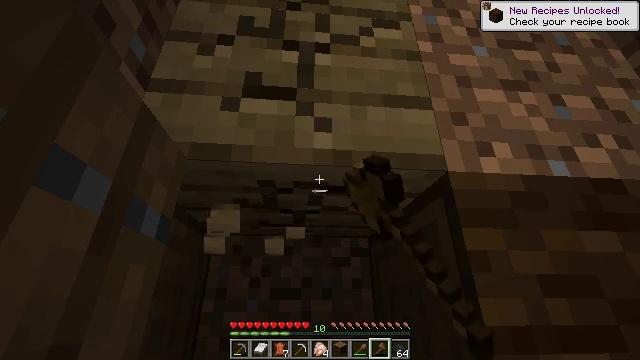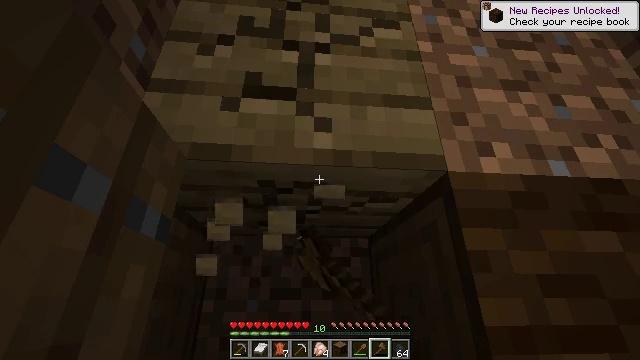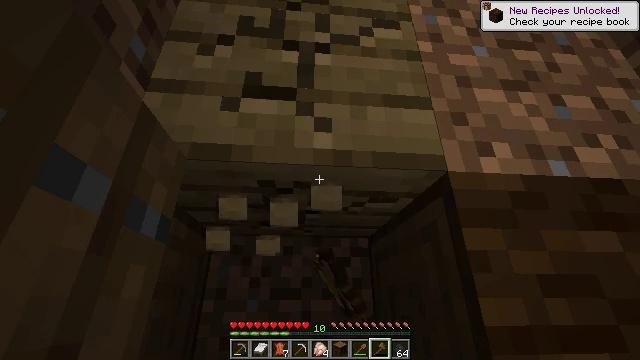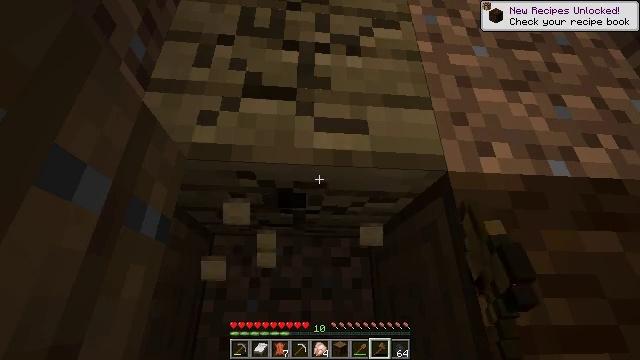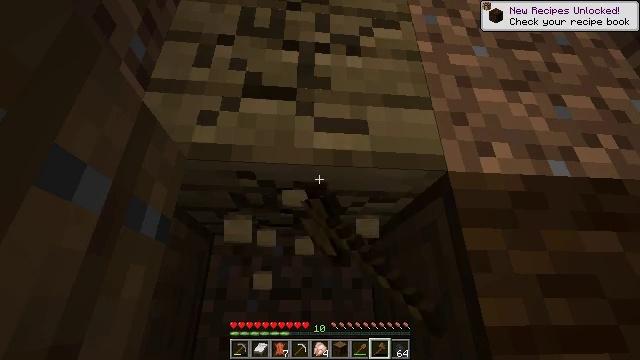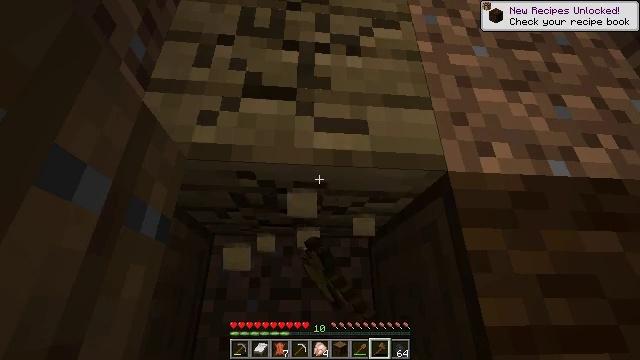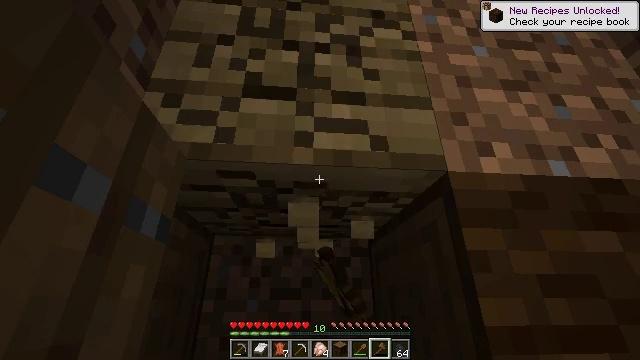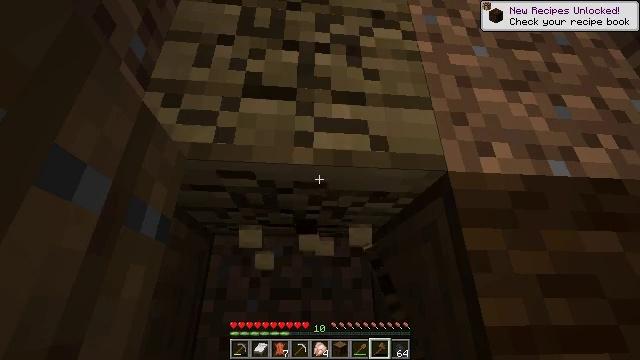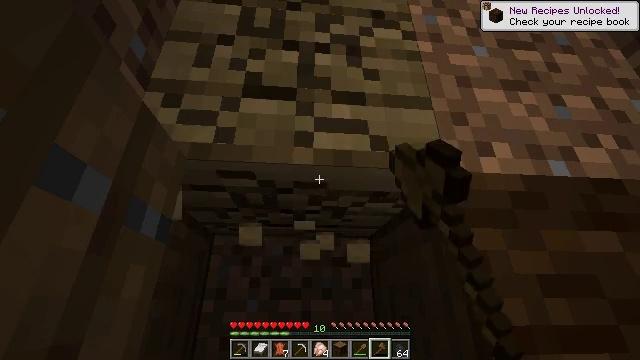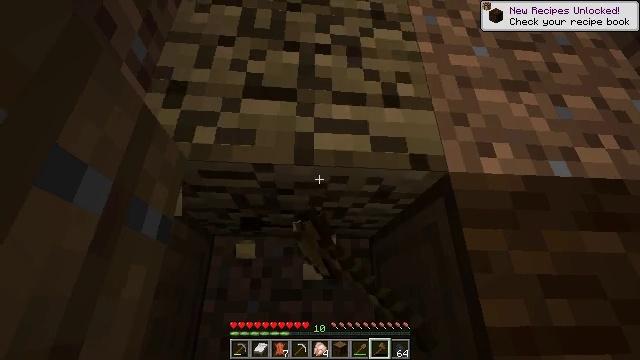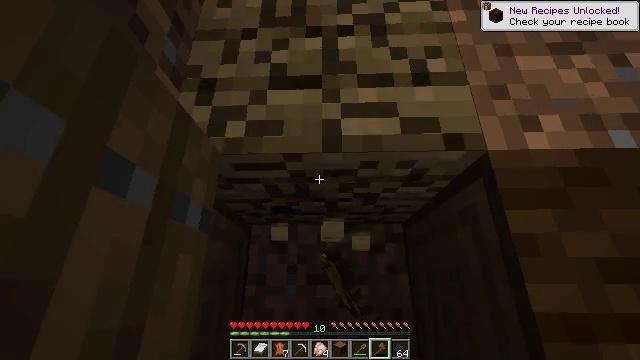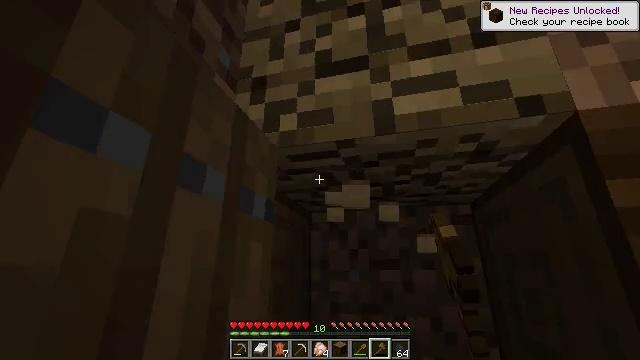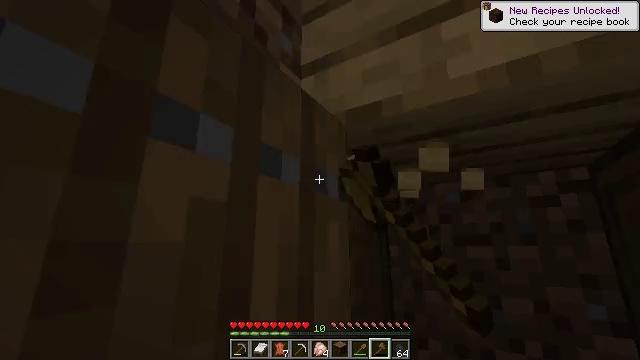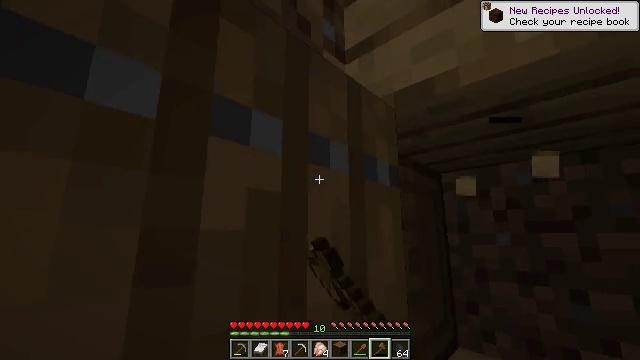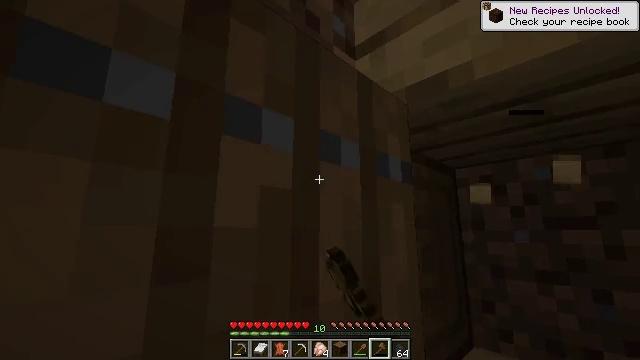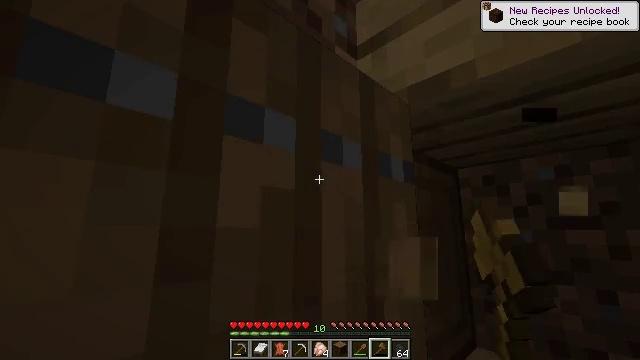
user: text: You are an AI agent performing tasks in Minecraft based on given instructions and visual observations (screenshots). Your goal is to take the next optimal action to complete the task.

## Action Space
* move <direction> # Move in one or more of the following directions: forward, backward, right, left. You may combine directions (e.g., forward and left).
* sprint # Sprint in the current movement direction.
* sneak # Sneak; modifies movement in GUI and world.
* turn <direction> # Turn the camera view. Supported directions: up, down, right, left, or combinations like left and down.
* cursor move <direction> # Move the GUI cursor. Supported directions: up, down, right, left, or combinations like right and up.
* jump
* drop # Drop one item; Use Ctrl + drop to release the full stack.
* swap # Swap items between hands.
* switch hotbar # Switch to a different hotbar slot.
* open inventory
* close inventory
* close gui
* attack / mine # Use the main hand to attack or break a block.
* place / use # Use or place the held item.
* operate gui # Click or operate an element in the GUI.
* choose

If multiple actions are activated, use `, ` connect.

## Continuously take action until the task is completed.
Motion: motion action
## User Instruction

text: Gather some oak planks.
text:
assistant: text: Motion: attack / mine
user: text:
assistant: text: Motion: attack / mine
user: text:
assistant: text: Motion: attack / mine
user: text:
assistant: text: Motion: attack / mine
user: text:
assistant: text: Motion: attack / mine
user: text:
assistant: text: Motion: attack / mine
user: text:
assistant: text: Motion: attack / mine
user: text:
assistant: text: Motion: attack / mine
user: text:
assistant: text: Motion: attack / mine
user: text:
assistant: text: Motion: turn left and down, attack / mine
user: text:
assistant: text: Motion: turn left and down, attack / mine
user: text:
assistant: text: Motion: turn left and down, attack / mine
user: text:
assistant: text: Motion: turn left and down, attack / mine
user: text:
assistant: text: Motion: turn left, attack / mine
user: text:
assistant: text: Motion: attack / mine
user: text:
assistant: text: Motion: attack / mine
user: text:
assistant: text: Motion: attack / mine
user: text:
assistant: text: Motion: attack / mine
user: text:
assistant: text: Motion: attack / mine
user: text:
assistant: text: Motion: turn right and up, attack / mine
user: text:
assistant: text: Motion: turn right and up, attack / mine
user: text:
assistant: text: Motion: turn right and up, attack / mine
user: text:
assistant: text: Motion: turn right, attack / mine
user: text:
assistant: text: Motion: attack / mine
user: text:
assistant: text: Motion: attack / mine
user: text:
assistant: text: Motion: attack / mine
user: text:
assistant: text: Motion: attack / mine
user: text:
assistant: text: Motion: attack / mine
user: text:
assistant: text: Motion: attack / mine
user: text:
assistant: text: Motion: attack / mine